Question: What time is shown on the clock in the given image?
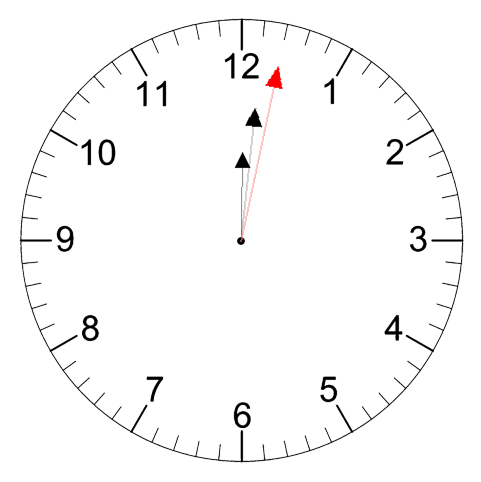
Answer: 12:01:02